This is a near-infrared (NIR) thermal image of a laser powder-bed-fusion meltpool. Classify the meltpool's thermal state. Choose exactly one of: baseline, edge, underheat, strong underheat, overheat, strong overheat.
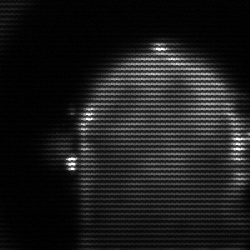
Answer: baseline